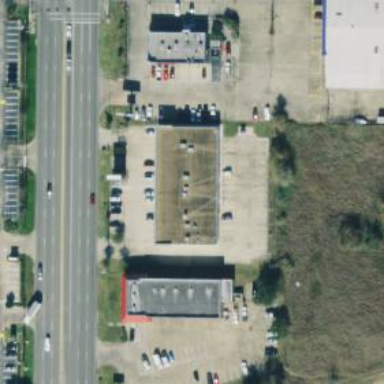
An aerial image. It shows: Car rental facility.